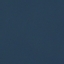
Label: SeaLake